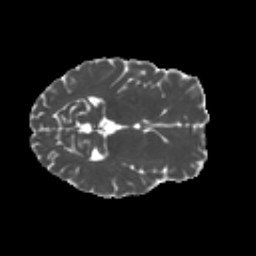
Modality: MD
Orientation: axial
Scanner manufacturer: siemens
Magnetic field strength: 3 T
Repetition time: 4.16 s
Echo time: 0.0806 s